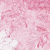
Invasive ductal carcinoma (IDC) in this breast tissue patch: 0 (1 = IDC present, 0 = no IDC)